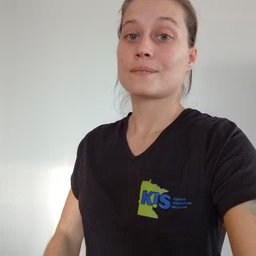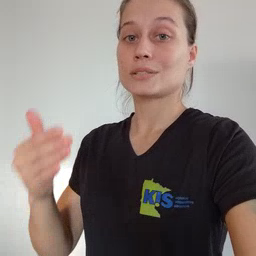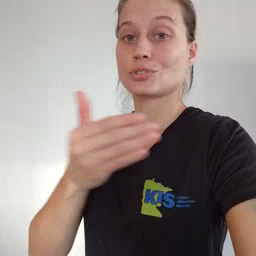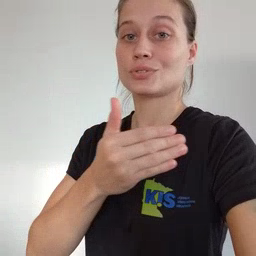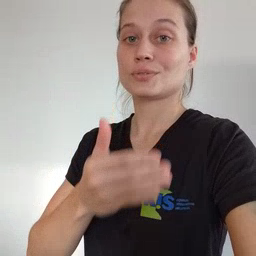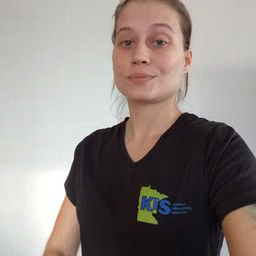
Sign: fish